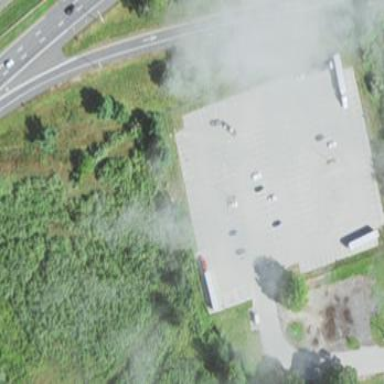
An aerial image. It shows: Commuter parking lot with asphalt surface. It is park and ride facility.